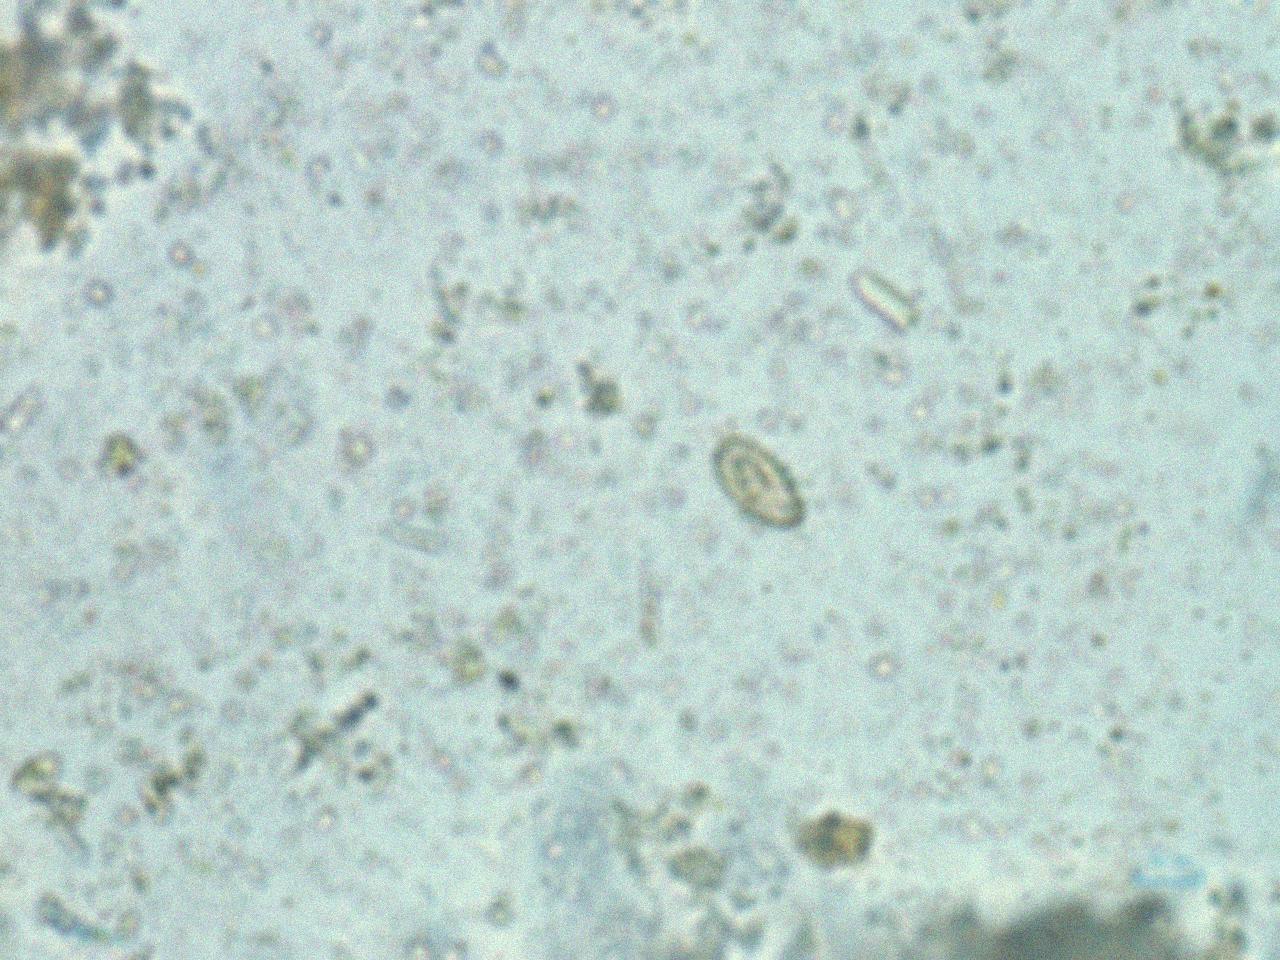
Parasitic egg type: Opisthorchis viverrine